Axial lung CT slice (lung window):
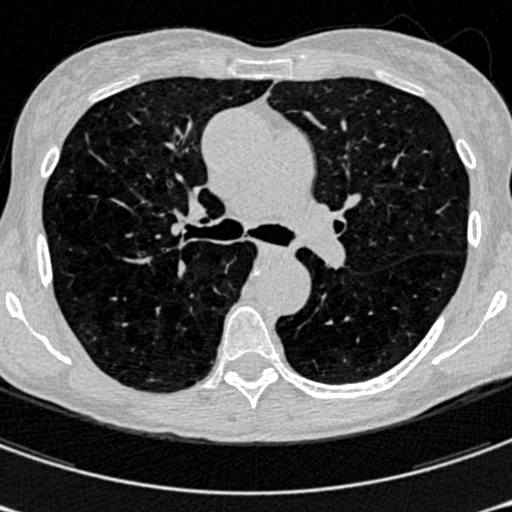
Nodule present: no